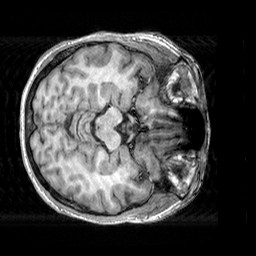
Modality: T1w
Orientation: axial
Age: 44
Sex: female
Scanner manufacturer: siemens
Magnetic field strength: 3 T
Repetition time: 2.3 s
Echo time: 0.00303 s